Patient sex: F
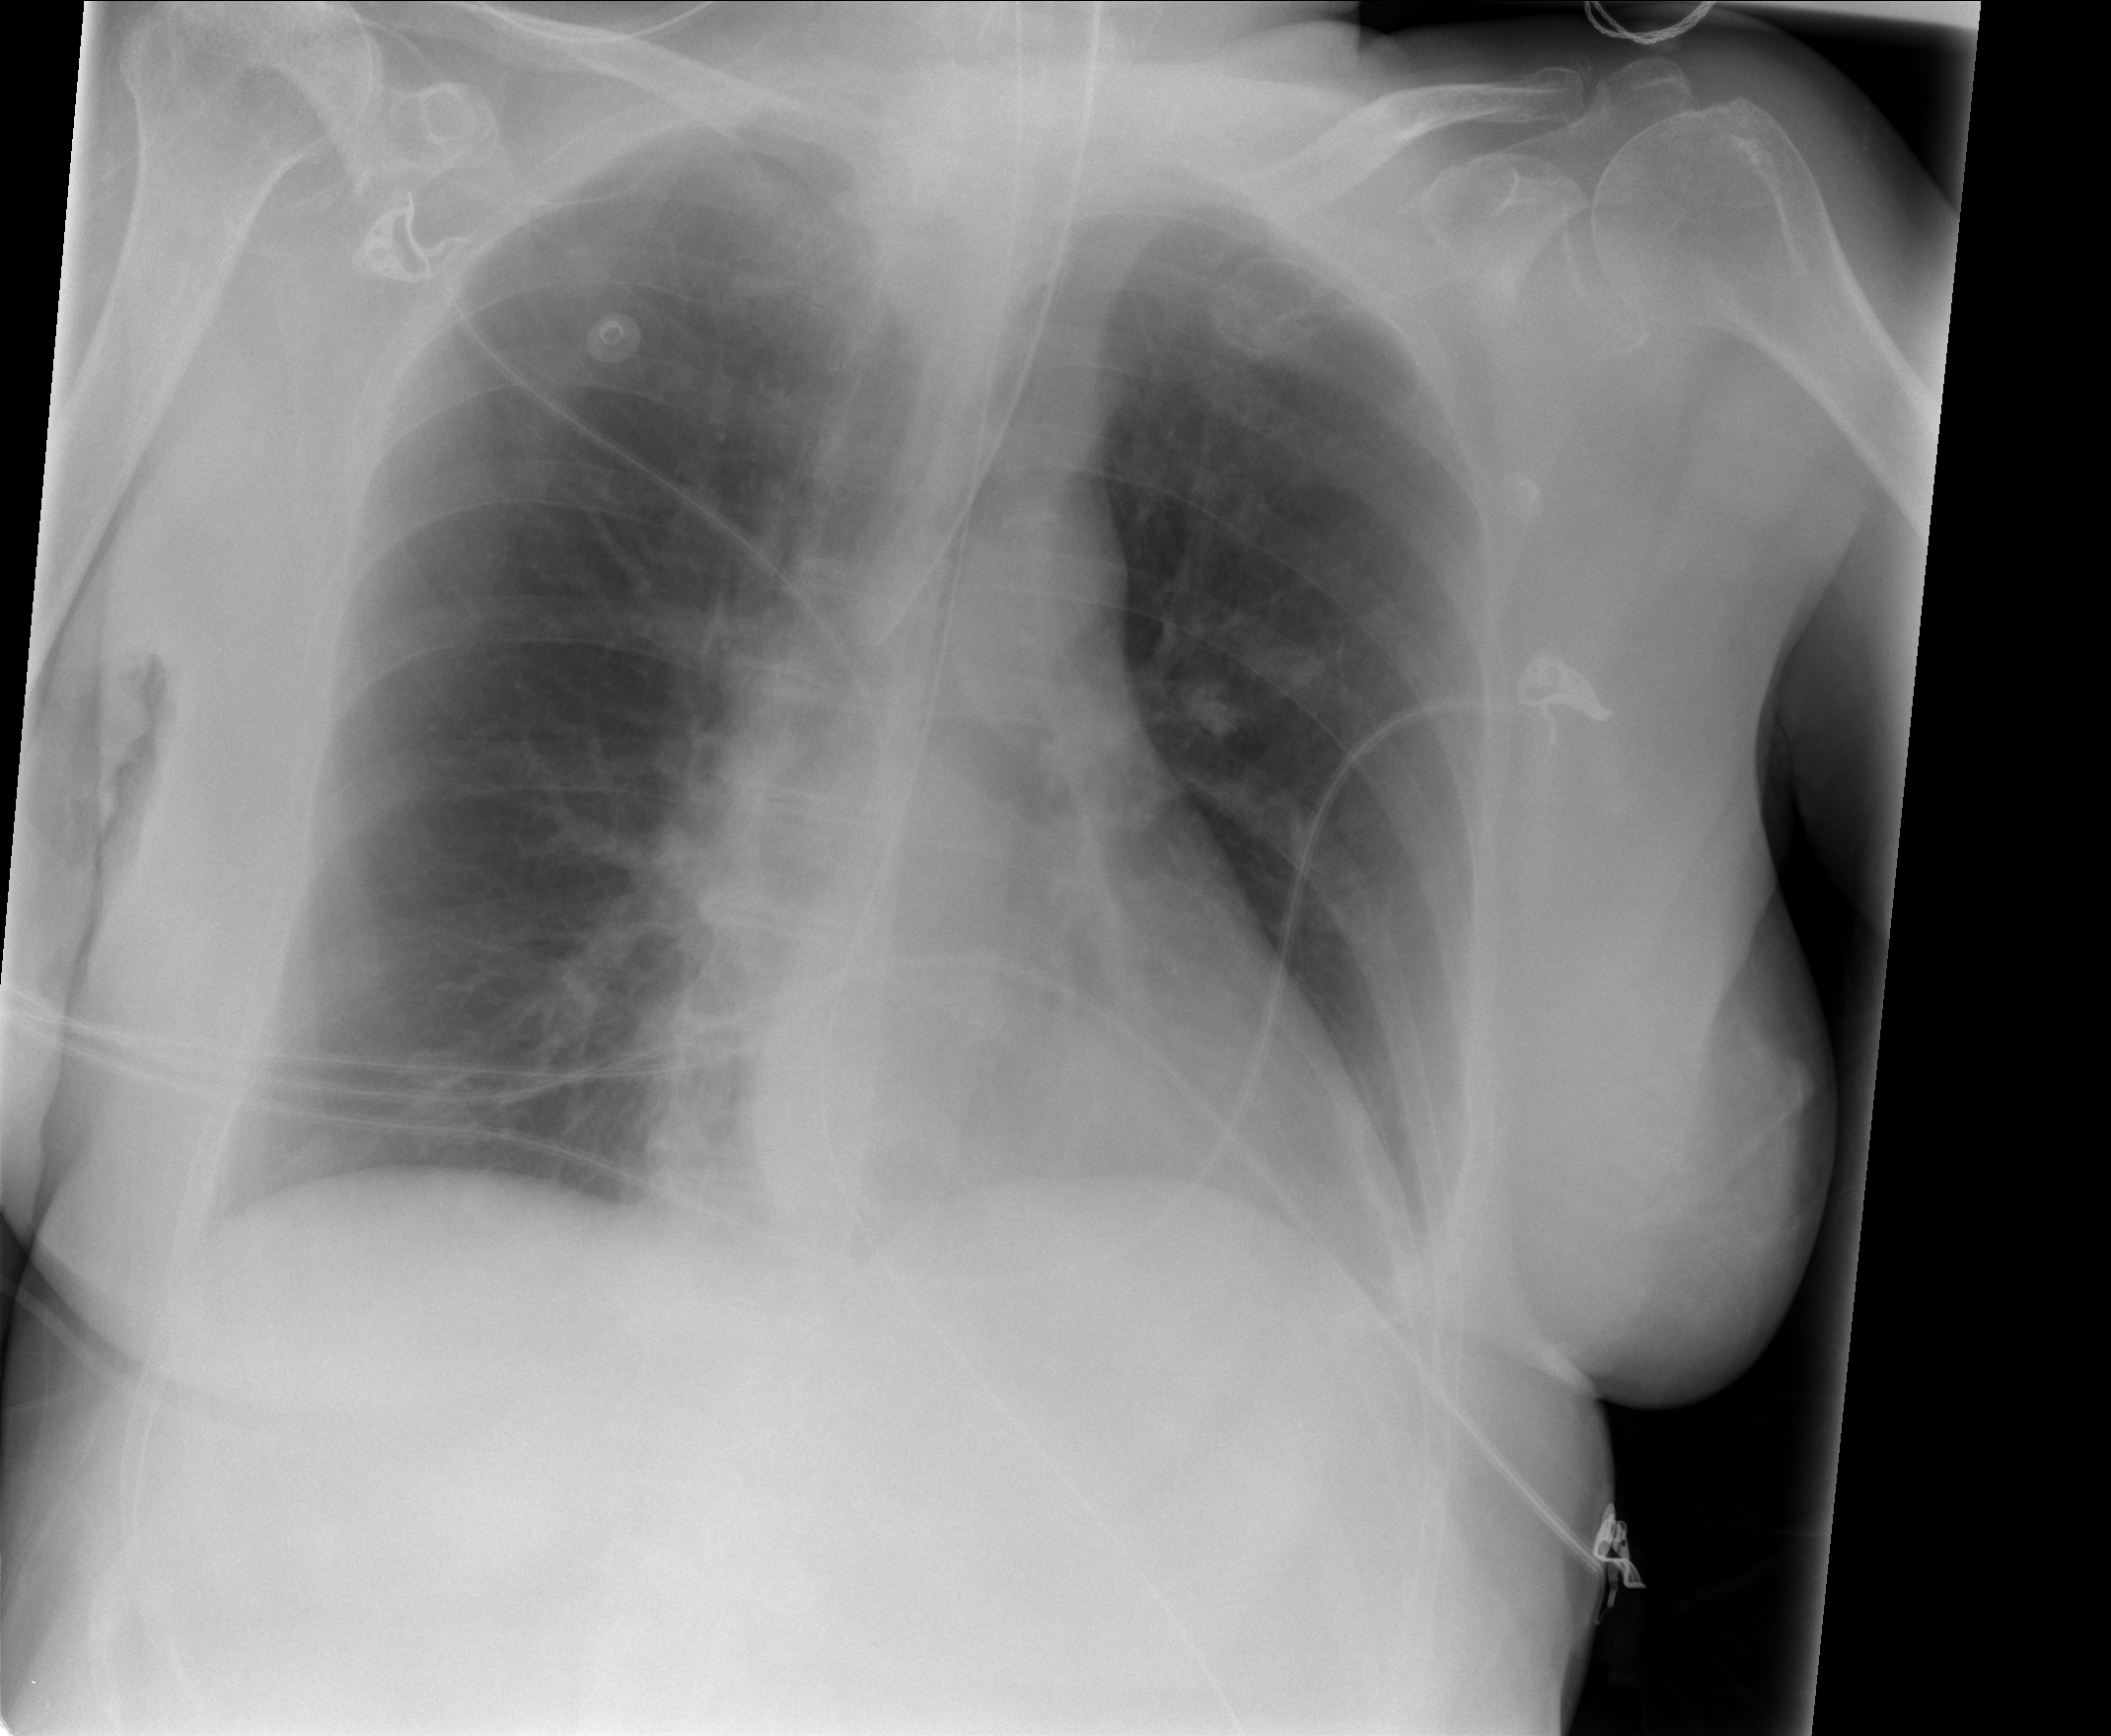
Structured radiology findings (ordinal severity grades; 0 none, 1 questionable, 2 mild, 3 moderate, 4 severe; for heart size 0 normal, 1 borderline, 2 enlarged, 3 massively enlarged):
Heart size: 1
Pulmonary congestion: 0
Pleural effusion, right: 0
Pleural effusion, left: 1
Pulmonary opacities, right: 0
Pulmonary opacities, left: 0
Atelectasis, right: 0
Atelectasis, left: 2